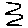
Label: zigzag